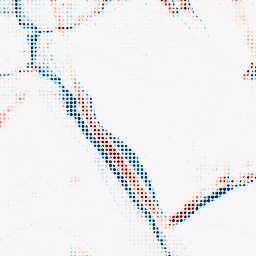
Category: morphological
Decomposition family: morphological_ellipse
Decomposition parameters: operation: average
width: 5
height: 20
Upsampling method: sinc_hamming
Upsampling parameters: scale: 8
kernel_size: 4
Upsampling scale: 8